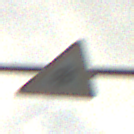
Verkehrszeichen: SchneeOderEisglaette
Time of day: SunriseSunset
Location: Outdoor (Nature)
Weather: PartlyCloudy
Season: Summer
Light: Natural